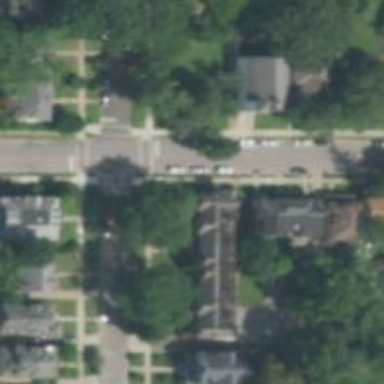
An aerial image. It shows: Neighborhood.